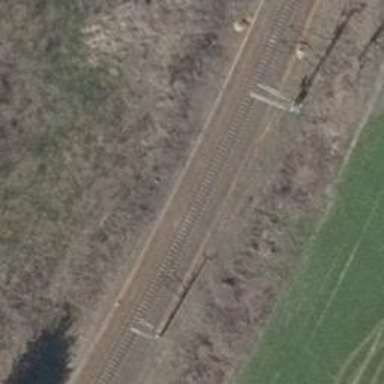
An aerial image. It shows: Railway signal.